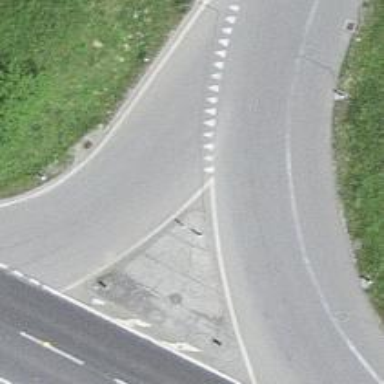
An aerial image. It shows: Motorroad with trunk link.